Chest X-ray:
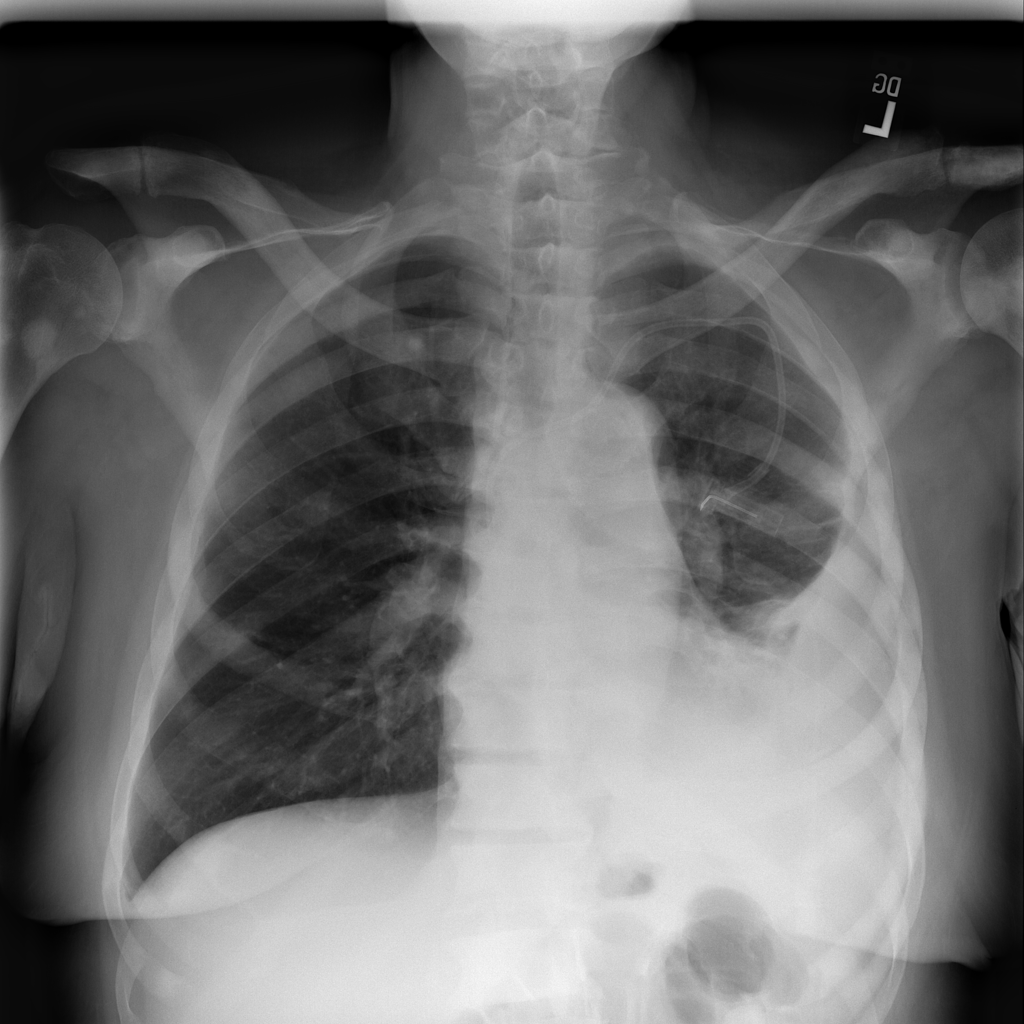
Findings: Nodule, Effusion, Atelectasis
No abnormal finding: no